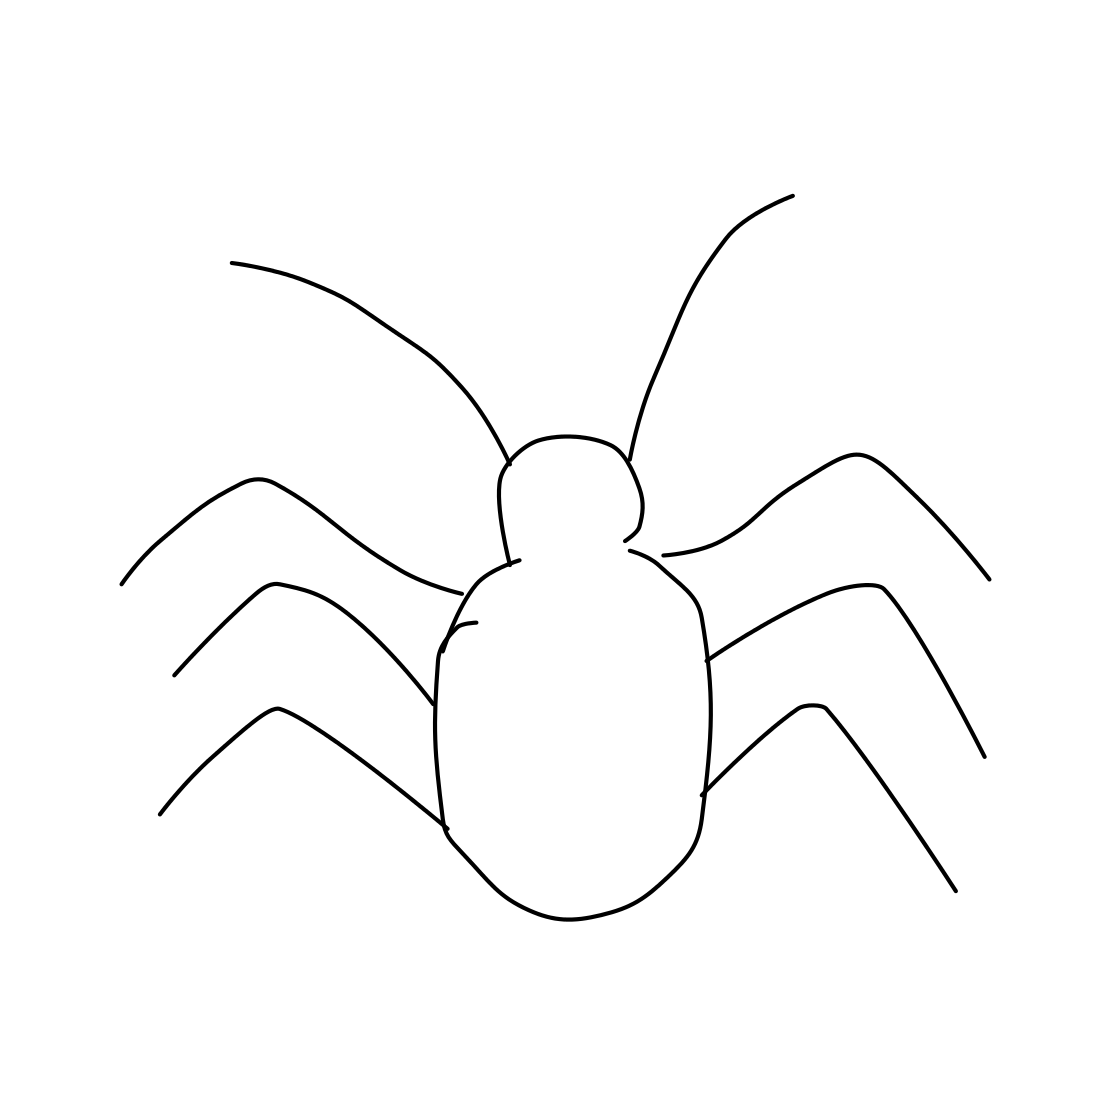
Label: spider